Chest X-ray. View position: PA
Patient age: 47
Patient sex: F
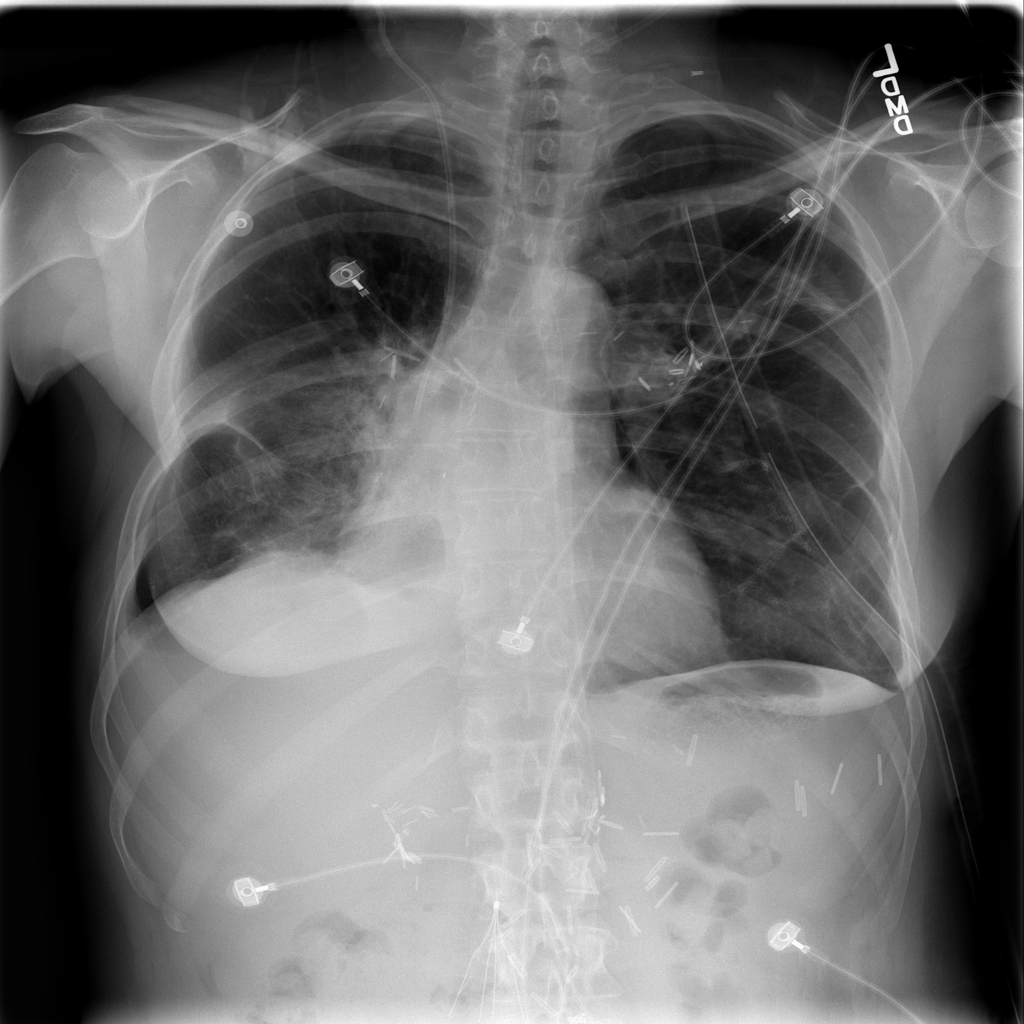
Finding: Pneumothorax